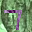
Label: 7